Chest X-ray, PA view. Patient: 45 years old, sex F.
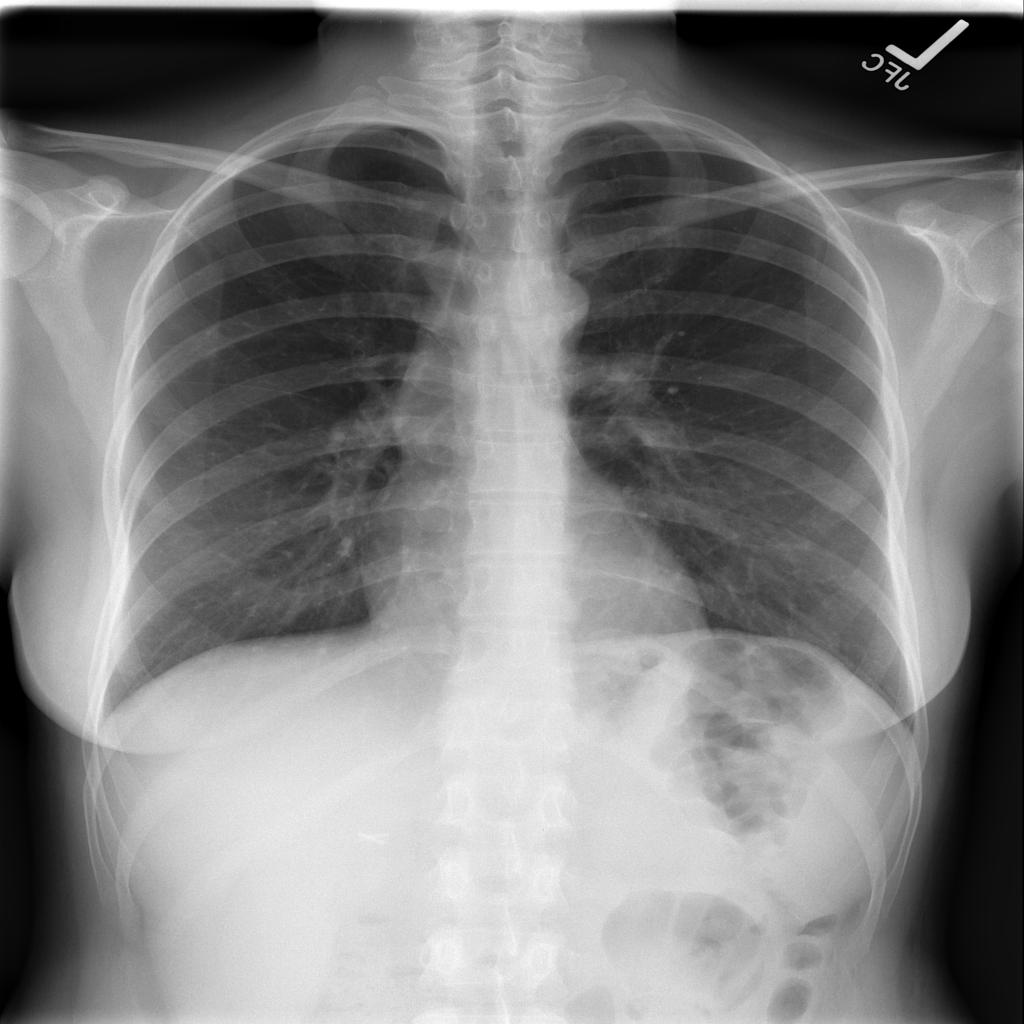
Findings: No Finding